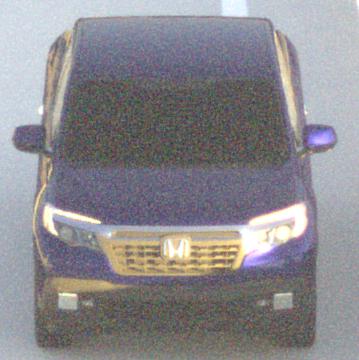
Make: Honda
Model: Ridgeline
Detailed model: Gen. 2
Model produced from: 2016
Model produced until: 2020
Doors: 4
Color: blue
Road condition: dry road
Daytime: sunrise or sunset
Contrast: high contrast